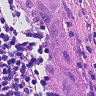
Metastatic tissue present: yes